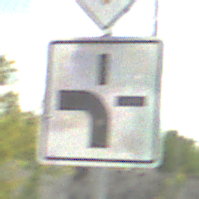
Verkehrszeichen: VerlaufVorfahrtsstrasse1
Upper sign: Vorfahrtsstrasse
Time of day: Midday
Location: Outdoor (Suburban)
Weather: PartlyCloudy
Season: Summer
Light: Natural